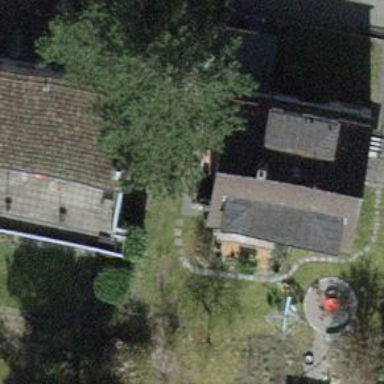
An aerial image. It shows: Building with tile roof.